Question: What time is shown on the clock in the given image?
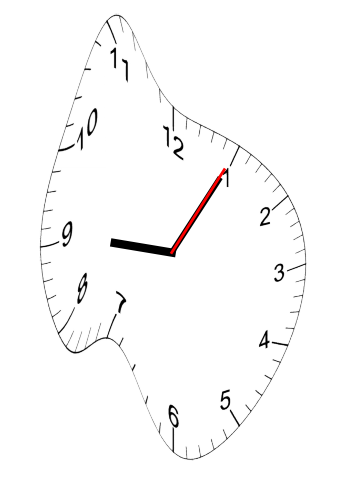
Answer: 09:05:05